Question: I am trying to put together 4-column footer. However I am struggling with making the columns and the elements inside of them fully aligned. For some reason the 2nd column comes out lower than the first one. Like this:

'''
#footer_wrapper {
width: 100%;
height: 502px;
min-width: 960px;
}
.line_breaker {
display: block;
width: 100%;
height: 50px;
border-bottom: 2px solid orangered;
}
/* ----------- THE 4 LOGO CONTAINER--------------------*/
.logo_container {
display: block;
height: 150px;
width: 100%;
}
.logo_container img {
margin: 50px 0 50px 10%;
height: 50px;
}
/* ----------- THE 4 COLUMNS --------------------------*/
.content_container {
position: relative;
display: block;
width: 80%;
margin: 0px 10%;
height: 300px;
text-align: center;
}
.footer_column {
display: inline-block;
height: 350px;
width: 18%;
margin: 20px 1%;
}
.column_item_wrapper {
position: relative;
width: 100%;
height: 30px;
}
.column_item_square {
display: inline;
float: left;
margin: 1px 10px 10px 0px;
width: 15px;
height: 15px;
-moz-border-radius: 5px;
-webkit-border-radius: 5px;
border-radius: 5px;
border: 2px solid orangered;
}
.column_item_text {}
'''
'''
<footer>
<div id="footer_wrapper">
<div class="line_breaker"></div>
<div class="logo_container">
<img id="logo" src="images/brand.png">
</div>
<div class="content_container">
<div class="footer_column">
<div class="column_item_wrapper">
<div class="column_item_square"></div>
<a href="#" class="column_item_text">
<span>About Us</span>
</a>
</div>
<div class="column_item_wrapper">
<div class="column_item_square"></div>
<a href="#" class="column_item_text">
<span>About Us</span>
</a>
</div>
</div>
<div class="footer_column">
<div class="column_item_wrapper">
<div class="column_item_square"></div>
<a href="#" class="column_item_text">
<span>About Us</span>
</a>
</div>
</div>
<div class="footer_column">
Column 1
</div>
<div class="footer_column">
Column 1
</div>
</div>
</div>
</footer>
'''
Here is my HTML:
Can someone help me figure out why the 2nd column item begins lower than the first column?
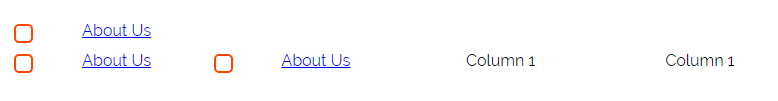
Answer: Add 'vertical-align: top' to the 'footer_column' class or use instead of .
Inline-block elements by default generate spaces in between them and thus the cause of your problem. Learn more about it here: <URL>
'''
.footer_column {
display: inline-block; /* or inline-table */
height: 350px;
width: 18%;
margin: 20px 1%;
vertical-align: top; /* Add */
}
'''
'''
#footer_wrapper {
width: 100%;
height: 502px;
min-width: 960px;
}
.line_breaker {
display: block;
width: 100%;
height: 50px;
border-bottom: 2px solid orangered;
}
/* ----------- THE 4 LOGO CONTAINER--------------------*/
.logo_container {
display: block;
height: 150px;
width: 100%;
}
.logo_container img {
margin: 50px 0 50px 10%;
height: 50px;
}
/* ----------- THE 4 COLUMNS --------------------------*/
.content_container {
position: relative;
display: block;
width: 80%;
margin: 0px 10%;
height: 300px;
text-align: center;
}
.footer_column {
display: inline-block;
height: 350px;
width: 18%;
margin: 20px 1%;
vertical-align: top;
}
.column_item_wrapper {
position: relative;
width: 100%;
height: 30px;
}
.column_item_square {
display: inline;
float: left;
margin: 1px 10px 10px 0px;
width: 15px;
height: 15px;
-moz-border-radius: 5px;
-webkit-border-radius: 5px;
border-radius: 5px;
border: 2px solid orangered;
}
.column_item_text {}
'''
'''
<footer>
<div id="footer_wrapper">
<div class="line_breaker"></div>
<div class="logo_container">
<img id="logo" src="images/brand.png">
</div>
<div class="content_container">
<div class="footer_column">
<div class="column_item_wrapper">
<div class="column_item_square"></div>
<a href="#" class="column_item_text">
<span>About Us</span>
</a>
</div>
<div class="column_item_wrapper">
<div class="column_item_square"></div>
<a href="#" class="column_item_text">
<span>About Us</span>
</a>
</div>
</div>
<div class="footer_column">
<div class="column_item_wrapper">
<div class="column_item_square"></div>
<a href="#" class="column_item_text">
<span>About Us</span>
</a>
</div>
</div>
<div class="footer_column">
Column 1
</div>
<div class="footer_column">
Column 1
</div>
</div>
</div>
</footer>
'''